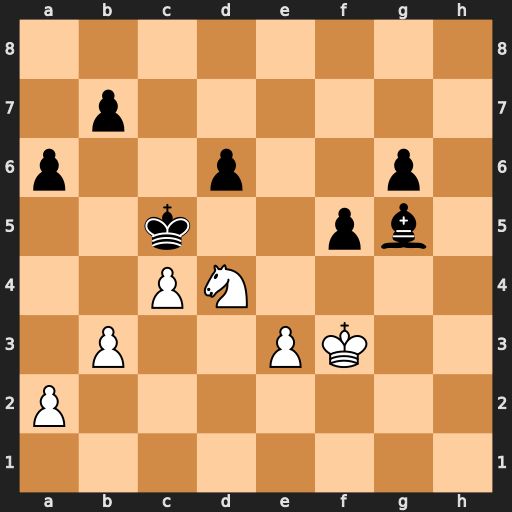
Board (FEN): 8/1p6/p2p2p1/2k2pb1/2PN4/1P2PK2/P7/8
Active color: w
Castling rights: -
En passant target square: -
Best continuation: Ne6+ Kb4 Nxg5 Ka3 Ne6